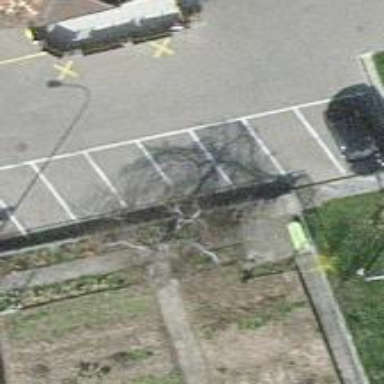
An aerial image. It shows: Parking area.